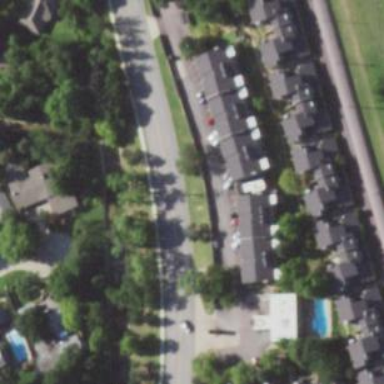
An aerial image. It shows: Condominium in residential area.